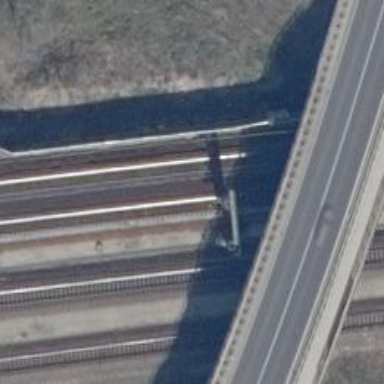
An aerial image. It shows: Railway signal.